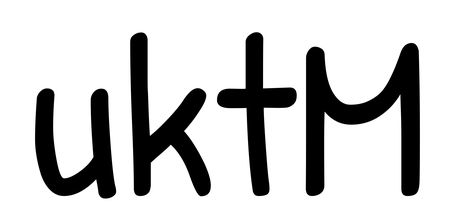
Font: PatrickHand-Regular